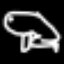
Label: frog